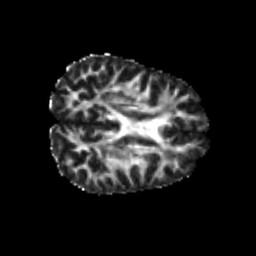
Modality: FA
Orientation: axial
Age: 24
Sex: male
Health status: healthy
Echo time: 0.074 s